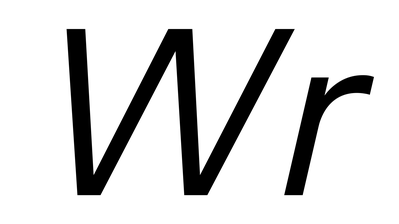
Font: InstrumentSans-Italic_Italic